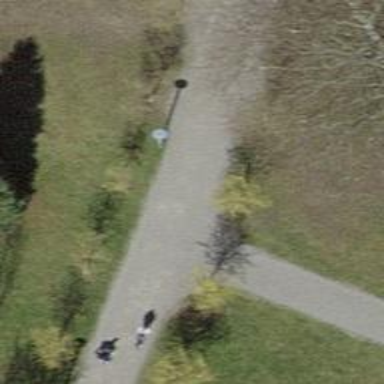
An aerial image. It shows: Footway with surface of fine gravel.